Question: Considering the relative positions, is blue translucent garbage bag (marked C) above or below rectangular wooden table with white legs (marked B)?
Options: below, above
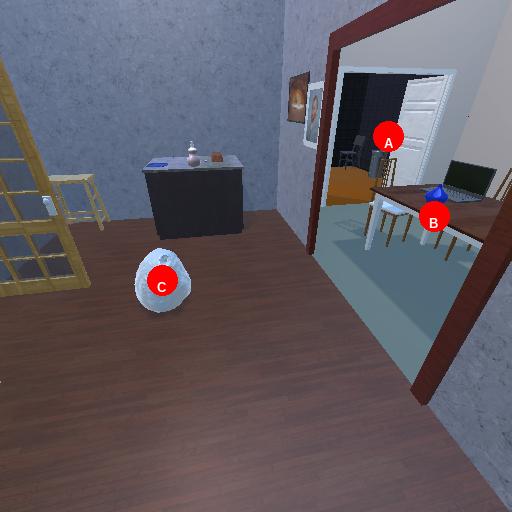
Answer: below